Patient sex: F
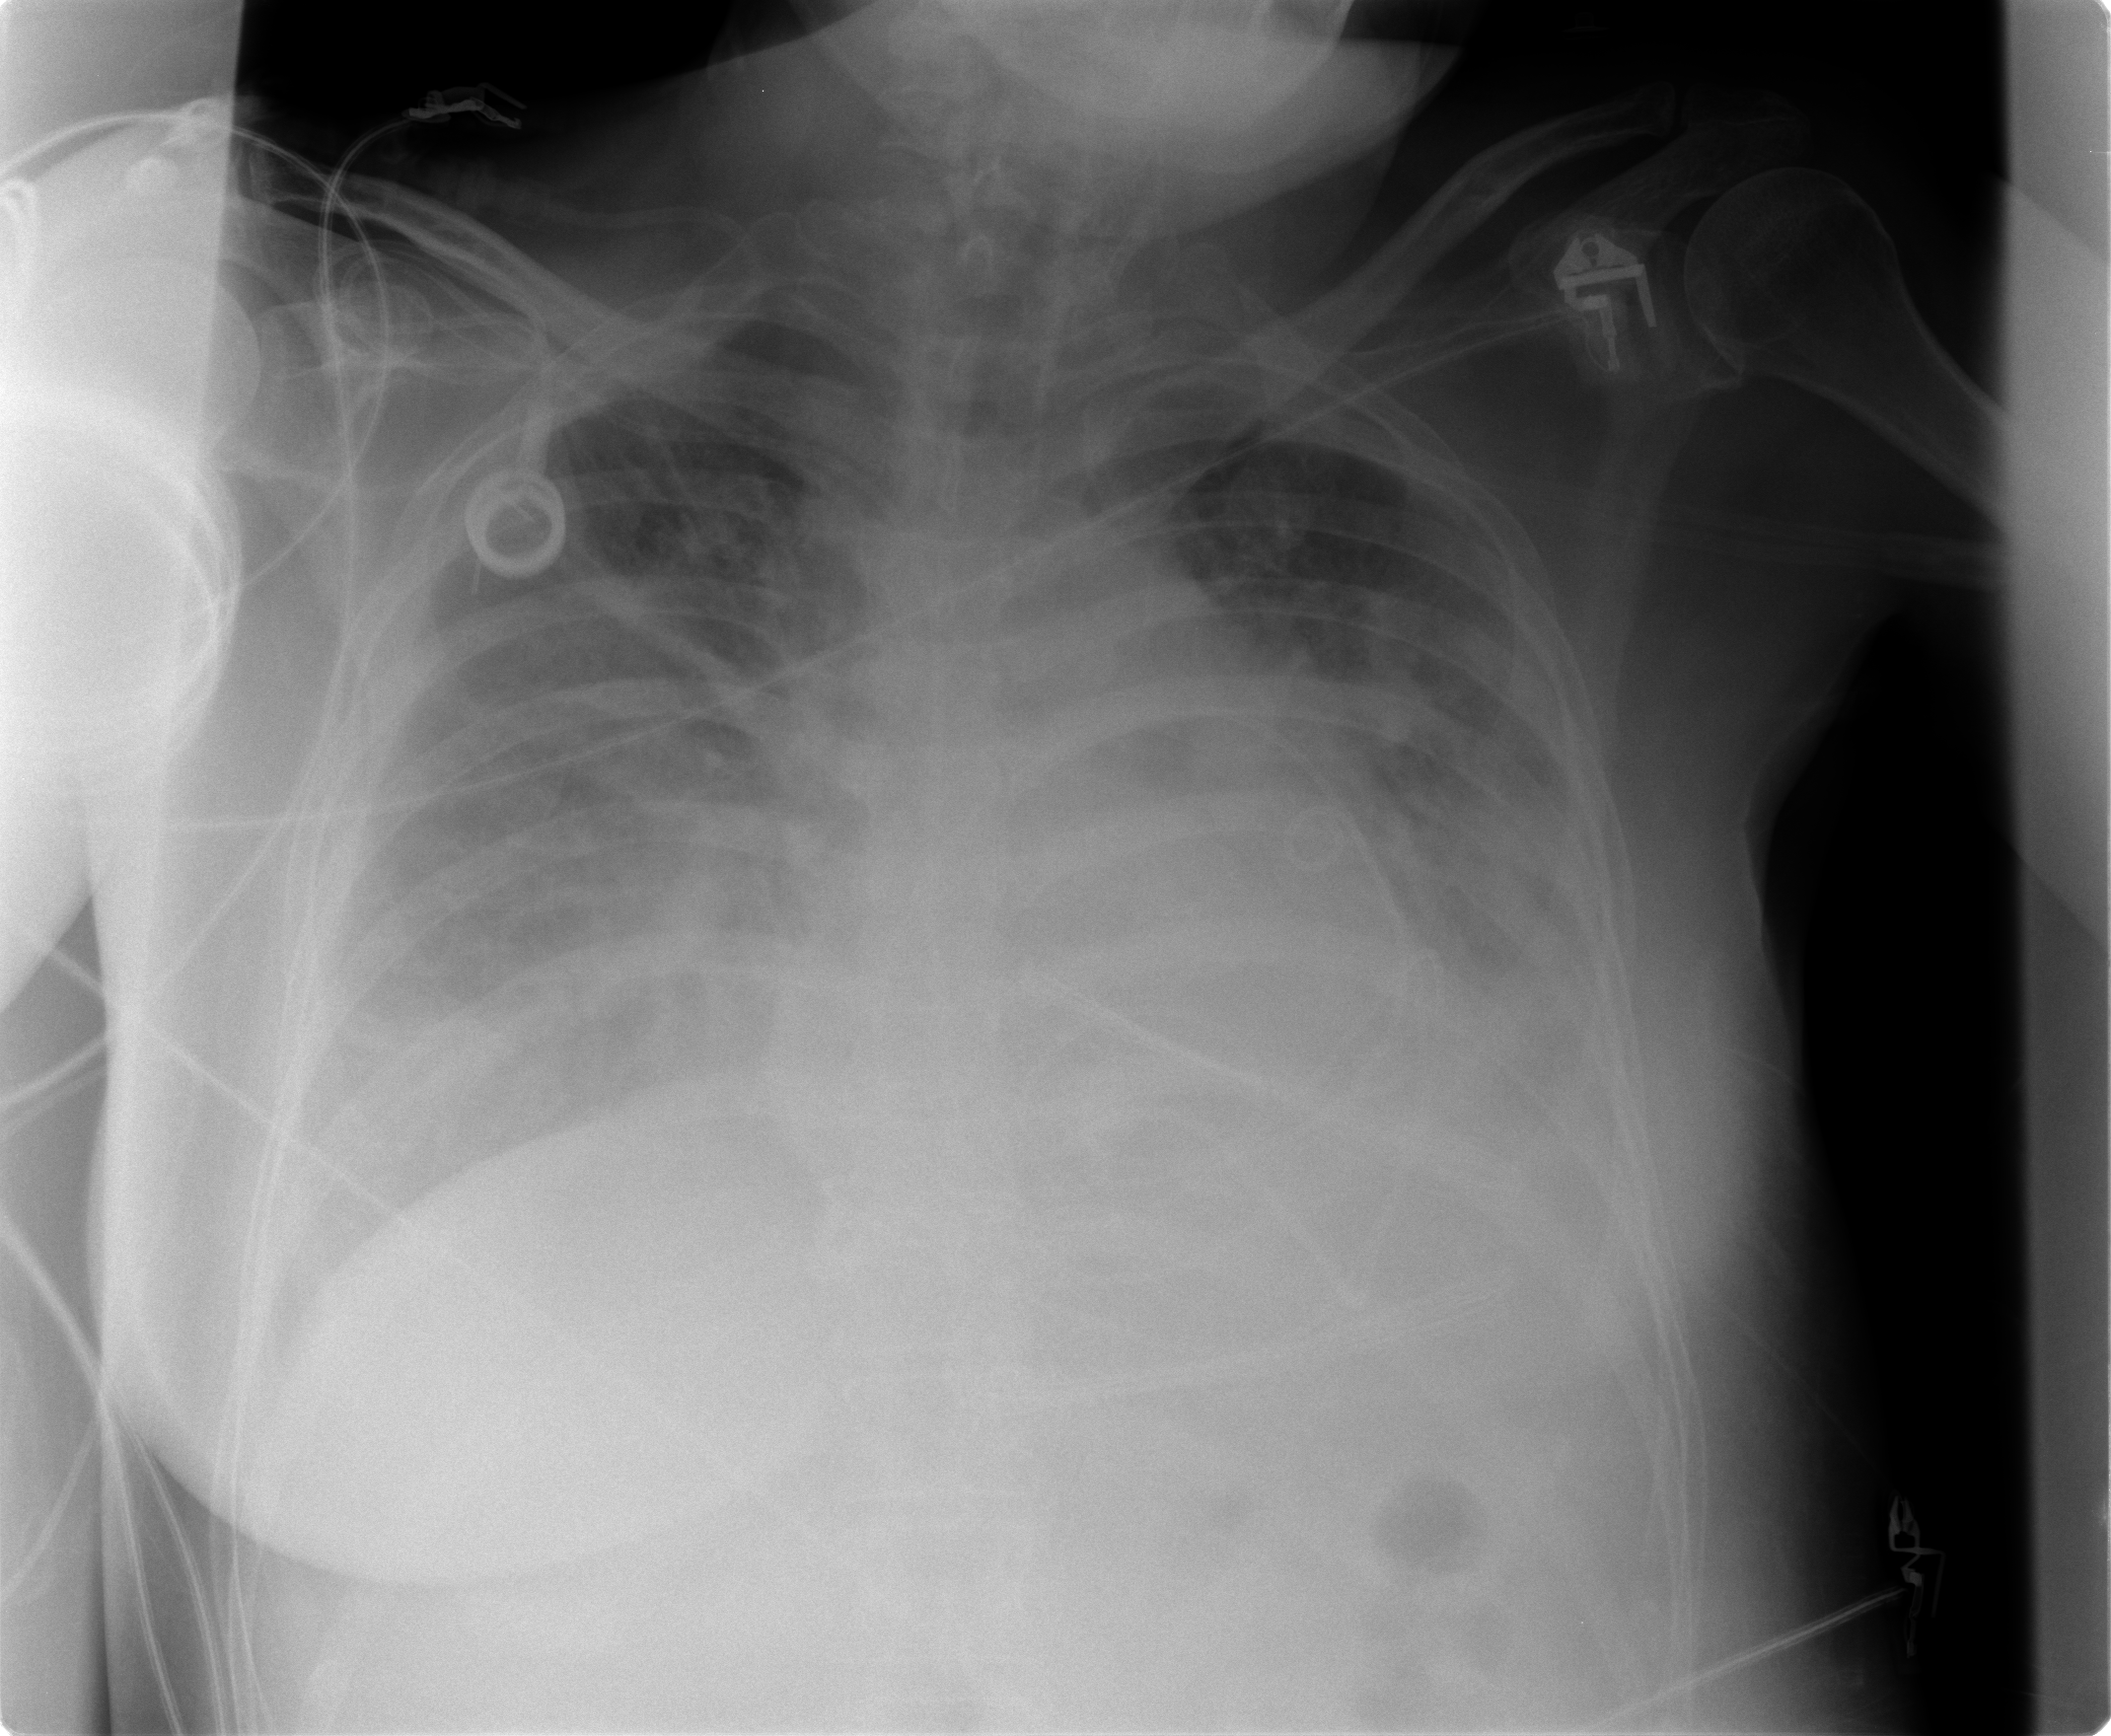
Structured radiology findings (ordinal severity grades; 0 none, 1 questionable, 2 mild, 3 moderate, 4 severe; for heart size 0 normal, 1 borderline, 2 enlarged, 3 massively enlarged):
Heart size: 2
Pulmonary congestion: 2
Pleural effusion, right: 2
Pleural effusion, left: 3
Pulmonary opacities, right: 2
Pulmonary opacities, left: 2
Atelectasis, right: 3
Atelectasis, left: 3